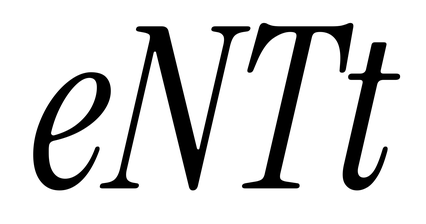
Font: InstrumentSerif-Italic